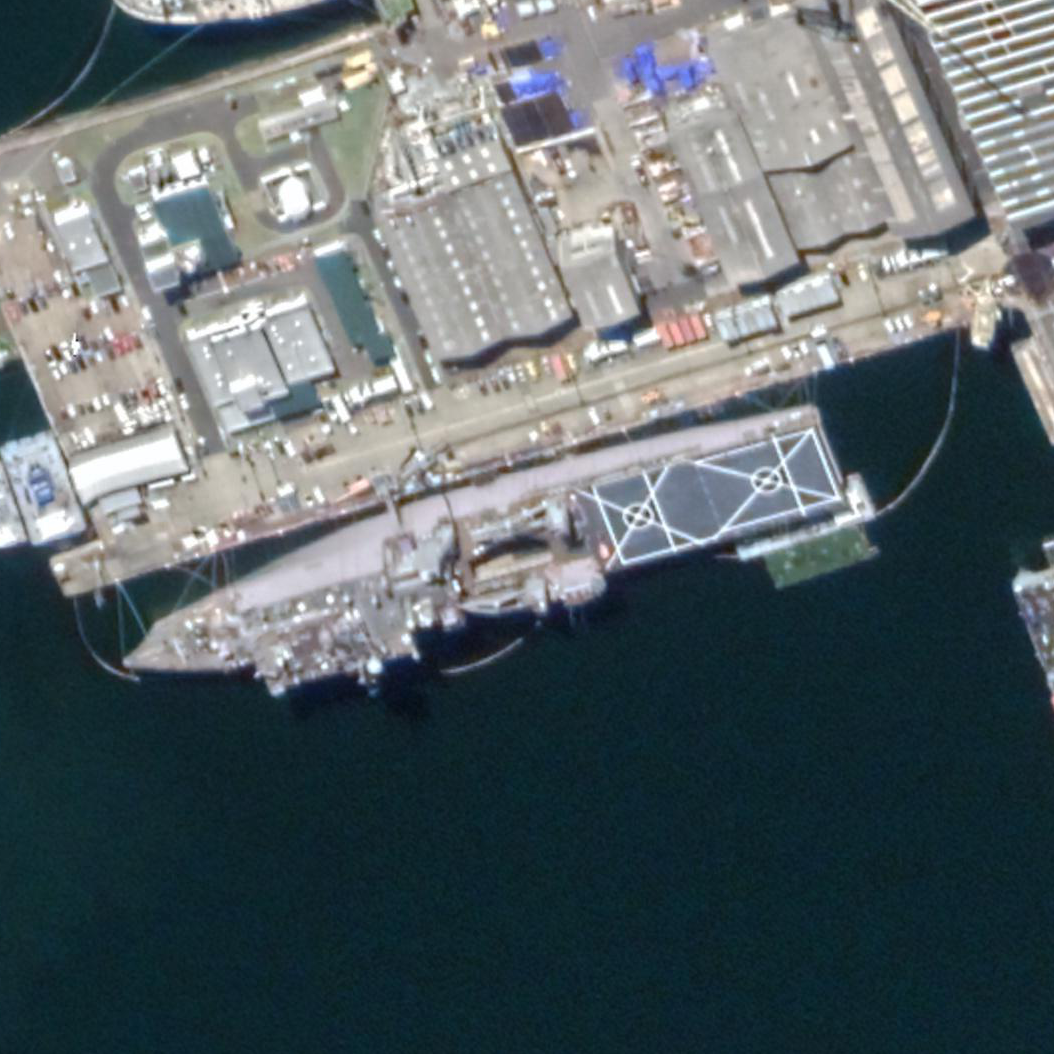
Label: combat